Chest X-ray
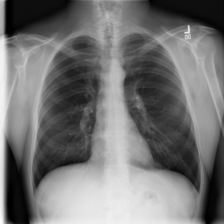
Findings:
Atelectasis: negative
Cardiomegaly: negative
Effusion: negative
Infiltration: negative
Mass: negative
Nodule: negative
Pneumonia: negative
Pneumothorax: negative
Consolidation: negative
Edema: negative
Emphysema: negative
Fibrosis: negative
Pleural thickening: negative
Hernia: negative